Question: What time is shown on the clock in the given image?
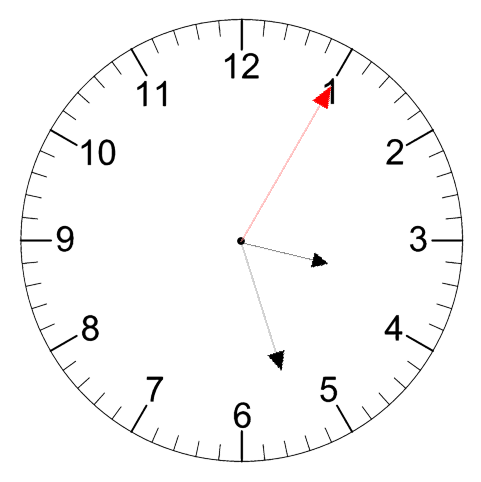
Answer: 03:27:05